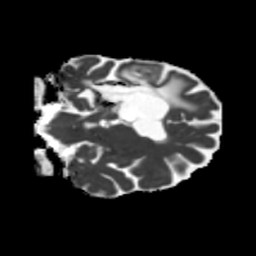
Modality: MD
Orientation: coronal
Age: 31
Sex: female
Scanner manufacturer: siemens
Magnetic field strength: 3 T
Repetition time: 5.25 s
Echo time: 0.08 s